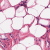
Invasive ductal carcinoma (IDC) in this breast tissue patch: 0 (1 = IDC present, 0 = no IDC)